Question: I'm trying to put together a working example of Google Maps Android API V2. I have found four tutorials that describe how to do this (DJ-android, Vogella, 2 tutorials from official docs) and none of them work. I have found nearly a dozen posts, like this one, from as many other developers, with exactly the same problem: "Binary XML file line #x Error inflating class". On stackoverflow, none of the dozen posts have a single accepted answer. I know of no working examples of this API anywhere on the internet.
The contents of my project are pasted below. I think I have everything that has been recommended from all those various posts but, like so many others, I'm getting this inflation run time error.
This actual project was taken from the Vogella tutorial which wouldn't even compile. I applied fixes from other posts of the same problem.
Can anyone tell me how to make this work? Does anyone know of a working example anywhere?
Thanks, Gary
Manifest file...
'''
<?xml version="1.0" encoding="utf-8"?>
<manifest xmlns:android="http://schemas.android.com/apk/res/android"
package="com.example.mapdemo"
android:versionCode="1"
android:versionName="1.0" >
<uses-sdk
android:minSdkVersion="8"
android:targetSdkVersion="17" />
<permission
android:name="com.vogella.android.locationapi.maps.permission.MAPS_RECEIVE"
android:protectionLevel="signature" />
<uses-feature
android:glEsVersion="0x00020000"
android:required="true" />
<uses-permission android:name="com.vogella.android.locationapi.maps.permission.MAPS_RECEIVE" />
<uses-permission android:name="android.permission.INTERNET" />
<uses-permission android:name="android.permission.WRITE_EXTERNAL_STORAGE" />
<uses-permission android:name="com.google.android.providers.gsf.permission.READ_GSERVICES" />
<uses-permission android:name="android.permission.ACCESS_COARSE_LOCATION" />
<uses-permission android:name="android.permission.ACCESS_FINE_LOCATION" />
<application
android:allowBackup="true"
android:icon="@drawable/ic_launcher"
android:label="@string/app_name"
android:theme="@style/AppTheme" >
<activity
android:name="com.example.mapdemo.MainActivity"
android:label="@string/app_name" >
<intent-filter>
<action android:name="android.intent.action.MAIN" />
<category android:name="android.intent.category.LAUNCHER" />
</intent-filter>
</activity>
</application>
<meta-data
android:name="com.google.android.maps.v2.API_KEY"
android:value="I have a valid V2 key here" />
</manifest>
'''
I have the Google Play services Library project in the workspace . . .

My main layout XML file . . .
'''
<RelativeLayout xmlns:android="http://schemas.android.com/apk/res/android"
xmlns:tools="http://schemas.android.com/tools"
android:layout_width="match_parent"
android:layout_height="match_parent"
tools:context=".MainActivity" >
<fragment
android:id="@+id/map"
android:layout_width="match_parent"
android:layout_height="match_parent"
android:name="com.example.mapdemo.MainActivity"
class="com.google.android.gms.maps.SupportMapFragment" />
</RelativeLayout>
'''
The MainActivity.java file . . . (wish the code paste worked on this forum)
'''
package com.example.mapdemo;
import android.app.Activity;
import android.os.Bundle;
import android.view.Menu;
import android.support.v4.app.FragmentActivity;
import com.google.android.gms.maps.SupportMapFragment;
import com.google.android.gms.maps.CameraUpdateFactory;
import com.google.android.gms.maps.GoogleMap;
import com.google.android.gms.maps.MapFragment;
import com.google.android.gms.maps.model.BitmapDescriptorFactory;
import com.google.android.gms.maps.model.LatLng;
import com.google.android.gms.maps.model.Marker;
import com.google.android.gms.maps.model.MarkerOptions;
public class MainActivity extends android.support.v4.app.FragmentActivity {
static final LatLng HAMBURG = new LatLng(53.558, 9.927);
static final LatLng KIEL = new LatLng(53.551, 9.993);
private GoogleMap map;
@Override
protected void onCreate(Bundle savedInstanceState) {
super.onCreate(savedInstanceState);
setContentView(R.layout.activity_main);
map = ((SupportMapFragment) getSupportFragmentManager().findFragmentById(R.id.map))
.getMap();
Marker hamburg = map.addMarker(new MarkerOptions().position(HAMBURG)
.title("Hamburg"));
Marker kiel = map.addMarker(new MarkerOptions()
.position(KIEL)
.title("Kiel")
.snippet("Kiel is cool")
.icon(BitmapDescriptorFactory
.fromResource(R.drawable.ic_launcher)));
// Move the camera instantly to hamburg with a zoom of 15.
map.moveCamera(CameraUpdateFactory.newLatLngZoom(HAMBURG, 15));
// Zoom in, animating the camera.
map.animateCamera(CameraUpdateFactory.zoomTo(10), 2000, null);
}
@Override
public boolean onCreateOptionsMenu(Menu menu) {
return true;
}
}
'''
the Logcat... (is there some secret to pasting this stuff?)
'''
08-12 13:00:52.380: W/dalvikvm(8118): VFY: unable to resolve instance field 28
08-12 13:00:52.550: W/dalvikvm(8118): Unable to resolve superclass of Lmaps/p/w; (734)
08-12 13:00:52.550: W/dalvikvm(8118): Link of class 'Lmaps/p/w;' failed
08-12 13:00:52.550: W/dalvikvm(8118): Unable to resolve superclass of Lmaps/ap/as; (6056)
08-12 13:00:52.550: W/dalvikvm(8118): Link of class 'Lmaps/ap/as;' failed
08-12 13:00:52.550: W/dalvikvm(8118): Unable to resolve superclass of Lmaps/af/k; (5085)
08-12 13:00:52.550: W/dalvikvm(8118): Link of class 'Lmaps/af/k;' failed
08-12 13:00:52.550: E/dalvikvm(8118): Could not find class 'maps.af.k', referenced from method maps.ag.an.a
08-12 13:00:52.550: W/dalvikvm(8118): VFY: unable to resolve new-instance 4928 (Lmaps/af/k;) in Lmaps/ag/an;
08-12 13:00:52.681: W/dalvikvm(8118): threadid=1: thread exiting with uncaught exception (group=0x40017560)
08-12 13:00:52.691: E/AndroidRuntime(8118): FATAL EXCEPTION: main
08-12 13:00:52.691: E/AndroidRuntime(8118): java.lang.RuntimeException: Unable to start activity ComponentInfo{com.example.mapdemo/com.example.mapdemo.MainActivity}: android.view.InflateException: Binary XML file line #7: Error inflating class fragment
08-12 13:00:52.691: E/AndroidRuntime(8118): at android.app.ActivityThread.performLaunchActivity(ActivityThread.java:1647)
08-12 13:00:52.691: E/AndroidRuntime(8118): at android.app.ActivityThread.handleLaunchActivity(ActivityThread.java:1663)
08-12 13:00:52.691: E/AndroidRuntime(8118): at android.app.ActivityThread.access$1500(ActivityThread.java:117)
08-12 13:00:52.691: E/AndroidRuntime(8118): at android.app.ActivityThread$H.handleMessage(ActivityThread.java:931)
08-12 13:00:52.691: E/AndroidRuntime(8118): at android.os.Handler.dispatchMessage(Handler.java:99)
08-12 13:00:52.691: E/AndroidRuntime(8118): at android.os.Looper.loop(Looper.java:130)
08-12 13:00:52.691: E/AndroidRuntime(8118): at android.app.ActivityThread.main(ActivityThread.java:3683)
08-12 13:00:52.691: E/AndroidRuntime(8118): at java.lang.reflect.Method.invokeNative(Native Method)
08-12 13:00:52.691: E/AndroidRuntime(8118): at java.lang.reflect.Method.invoke(Method.java:507)
08-12 13:00:52.691: E/AndroidRuntime(8118): at com.android.internal.os.ZygoteInit$MethodAndArgsCaller.run(ZygoteInit.java:875)
08-12 13:00:52.691: E/AndroidRuntime(8118): at com.android.internal.os.ZygoteInit.main(ZygoteInit.java:633)
08-12 13:00:52.691: E/AndroidRuntime(8118): at dalvik.system.NativeStart.main(Native Method)
08-12 13:00:52.691: E/AndroidRuntime(8118): Caused by: android.view.InflateException: Binary XML file line #7: Error inflating class fragment
08-12 13:00:52.691: E/AndroidRuntime(8118): at android.view.LayoutInflater.createViewFromTag(LayoutInflater.java:587)
08-12 13:00:52.691: E/AndroidRuntime(8118): at android.view.LayoutInflater.rInflate(LayoutInflater.java:623)
08-12 13:00:52.691: E/AndroidRuntime(8118): at android.view.LayoutInflater.inflate(LayoutInflater.java:408)
08-12 13:00:52.691: E/AndroidRuntime(8118): at android.view.LayoutInflater.inflate(LayoutInflater.java:320)
08-12 13:00:52.691: E/AndroidRuntime(8118): at android.view.LayoutInflater.inflate(LayoutInflater.java:276)
08-12 13:00:52.691: E/AndroidRuntime(8118): at com.android.internal.policy.impl.PhoneWindow.setContentView(PhoneWindow.java:212)
08-12 13:00:52.691: E/AndroidRuntime(8118): at android.app.Activity.setContentView(Activity.java:1657)
08-12 13:00:52.691: E/AndroidRuntime(8118): at com.example.mapdemo.MainActivity.onCreate(MainActivity.java:26)
08-12 13:00:52.691: E/AndroidRuntime(8118): at android.app.Instrumentation.callActivityOnCreate(Instrumentation.java:1047)
08-12 13:00:52.691: E/AndroidRuntime(8118): at android.app.ActivityThread.performLaunchActivity(ActivityThread.java:1611)
08-12 13:00:52.691: E/AndroidRuntime(8118): ... 11 more
08-12 13:00:52.691: E/AndroidRuntime(8118): Caused by: java.lang.RuntimeException: API key not found. Check that <meta-data android:name="com.google.android.maps.v2.API_KEY" android:value="your API key"/> is in the <application> element of AndroidManifest.xml
08-12 13:00:52.691: E/AndroidRuntime(8118): at maps.ag.bb.a(Unknown Source)
08-12 13:00:52.691: E/AndroidRuntime(8118): at maps.ag.bb.a(Unknown Source)
08-12 13:00:52.691: E/AndroidRuntime(8118): at maps.ag.an.a(Unknown Source)
08-12 13:00:52.691: E/AndroidRuntime(8118): at maps.ag.bi.a(Unknown Source)
08-12 13:00:52.691: E/AndroidRuntime(8118): at maps.ag.bh.a(Unknown Source)
08-12 13:00:52.691: E/AndroidRuntime(8118): at blf.onTransact(SourceFile:107)
08-12 13:00:52.691: E/AndroidRuntime(8118): at android.os.Binder.transact(Binder.java:279)
08-12 13:00:52.691: E/AndroidRuntime(8118): at com.google.android.gms.maps.internal.IMapFragmentDelegate$a$a.onCreateView(Unknown Source)
08-12 13:00:52.691: E/AndroidRuntime(8118): at com.google.android.gms.maps.SupportMapFragment$a.onCreateView(Unknown Source)
08-12 13:00:52.691: E/AndroidRuntime(8118): at com.google.android.gms.internal.bh$4.b(Unknown Source)
08-12 13:00:52.691: E/AndroidRuntime(8118): at com.google.android.gms.internal.bh.a(Unknown Source)
08-12 13:00:52.691: E/AndroidRuntime(8118): at com.google.android.gms.internal.bh.onCreateView(Unknown Source)
08-12 13:00:52.691: E/AndroidRuntime(8118): at com.google.android.gms.maps.SupportMapFragment.onCreateView(Unknown Source)
08-12 13:00:52.691: E/AndroidRuntime(8118): at android.support.v4.app.Fragment.performCreateView(Fragment.java:1460)
08-12 13:00:52.691: E/AndroidRuntime(8118): at android.support.v4.app.FragmentManagerImpl.moveToState(FragmentManager.java:884)
08-12 13:00:52.691: E/AndroidRuntime(8118): at android.support.v4.app.FragmentManagerImpl.moveToState(FragmentManager.java:1066)
08-12 13:00:52.691: E/AndroidRuntime(8118): at android.support.v4.app.FragmentManagerImpl.addFragment(FragmentManager.java:1168)
08-12 13:00:52.691: E/AndroidRuntime(8118): at android.support.v4.app.FragmentActivity.onCreateView(FragmentActivity.java:280)
08-12 13:00:52.691: E/AndroidRuntime(8118): at android.view.LayoutInflater.createViewFromTag(LayoutInflater.java:563)
08-12 13:00:52.691: E/AndroidRuntime(8118): ... 20 more
'''
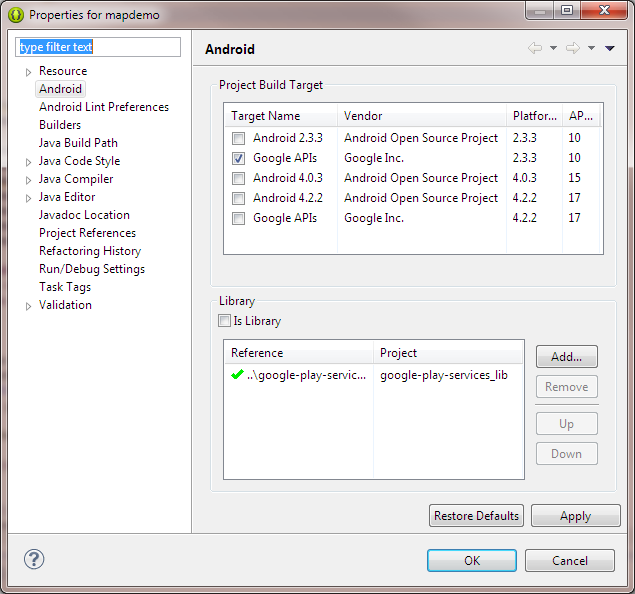
Answer: > I know of no working examples of this API anywhere on the internet.
<URL> demonstrating the use of various aspects of Maps V2.
And I'm reasonably certain that some, if not all, of the samples you started with also work.
> Can anyone tell me how to make this work?
With regards to:
'''
08-12 13:00:52.691: E/AndroidRuntime(8118): Caused by: java.lang.RuntimeException: API key not found
'''
You are getting that because your '<meta-data>' element is in the wrong place. It needs to be a child of the '<application>' element:
'''
<?xml version="1.0" encoding="utf-8"?>
<manifest xmlns:android="http://schemas.android.com/apk/res/android"
package="com.commonsware.android.mapsv2.basic"
android:versionCode="1"
android:versionName="1.0">
<uses-sdk
android:minSdkVersion="8"
android:targetSdkVersion="16"/>
<uses-permission android:name="android.permission.INTERNET"/>
<uses-permission android:name="android.permission.WRITE_EXTERNAL_STORAGE"/>
<uses-permission android:name="com.google.android.providers.gsf.permission.READ_GSERVICES"/>
<uses-permission android:name="android.permission.ACCESS_NETWORK_STATE"/>
<uses-feature
android:glEsVersion="0x00020000"
android:required="false"/>
<application
android:allowBackup="true"
android:icon="@drawable/ic_launcher"
android:label="@string/app_name"
android:theme="@style/Theme.Sherlock.Light.DarkActionBar">
<activity
android:name="MainActivity"
android:label="@string/app_name">
<intent-filter>
<action android:name="android.intent.action.MAIN"/>
<category android:name="android.intent.category.LAUNCHER"/>
</intent-filter>
</activity>
<meta-data
android:name="com.google.android.maps.v2.API_KEY"
android:value="AIzaSyC4iyT46cB00IdKGcy5EmAxK5uCOQX2Oy8"/>
<activity android:name="LegalNoticesActivity">
</activity>
</application>
</manifest>
'''
<URL>, for example, has it in the right place.